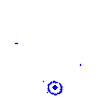
Particle: electron